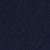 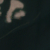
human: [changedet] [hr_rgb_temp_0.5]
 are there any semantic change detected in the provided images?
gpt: Small islands were made in the sea.